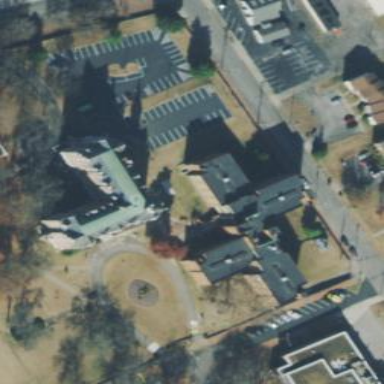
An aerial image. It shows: University building.